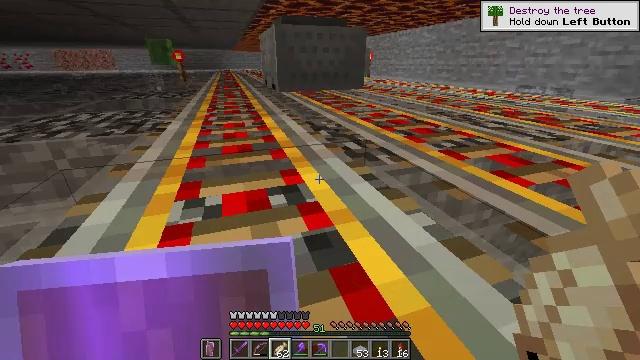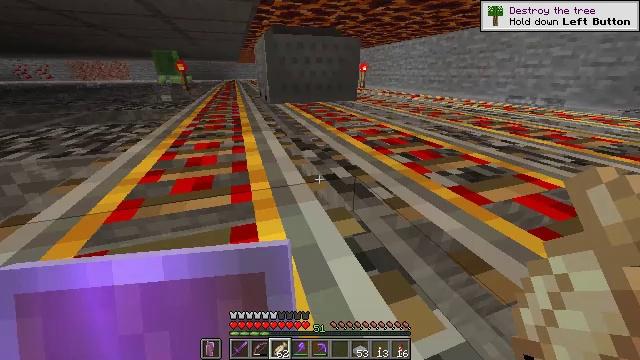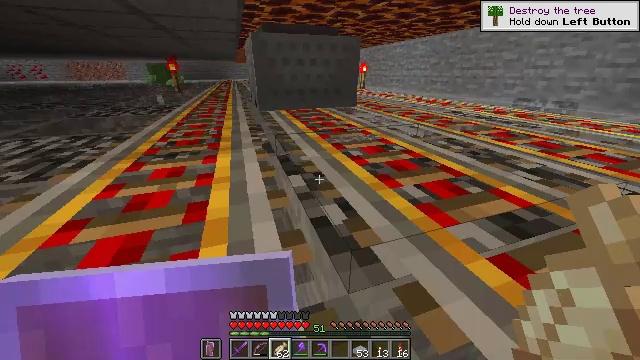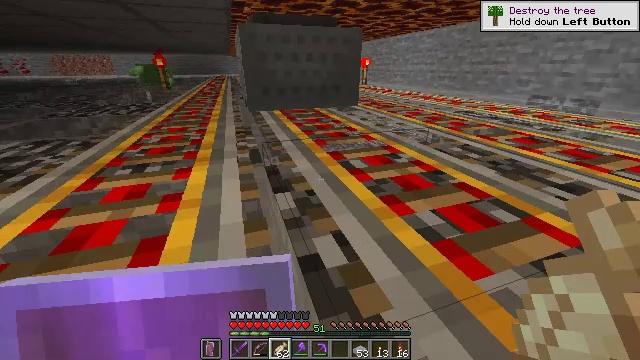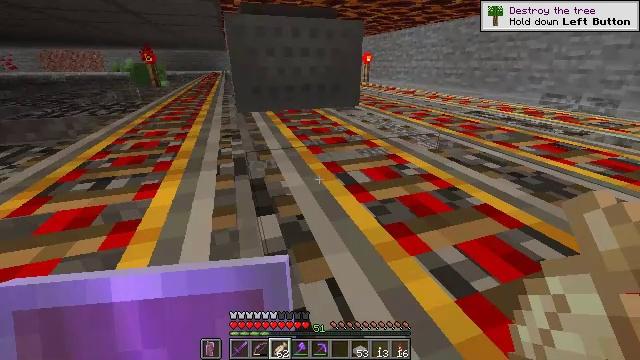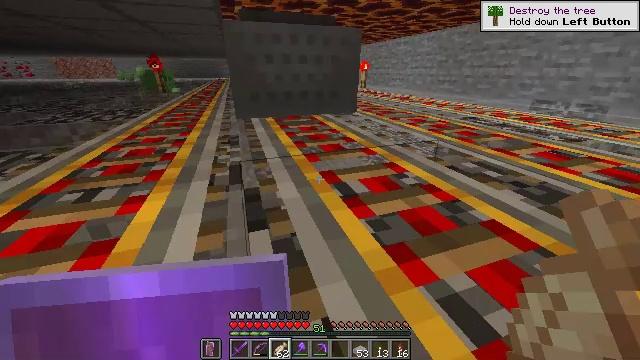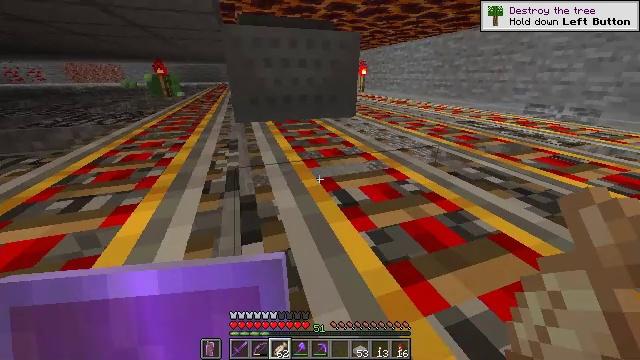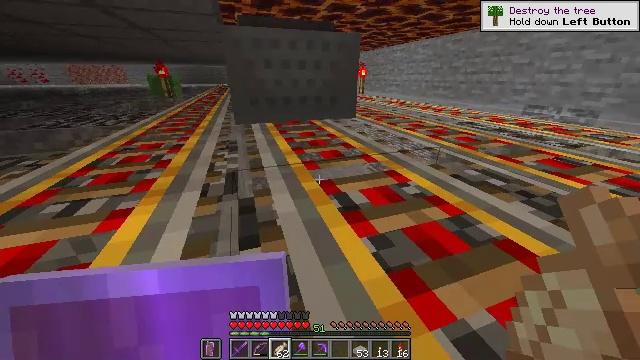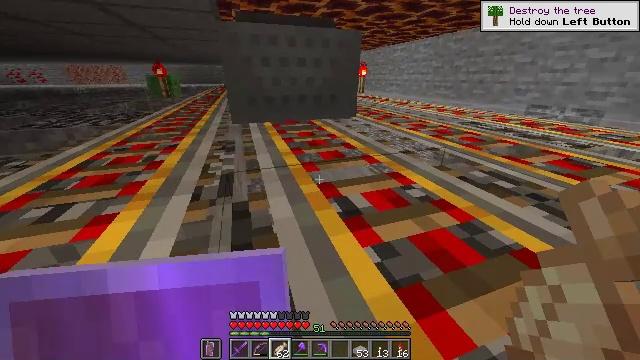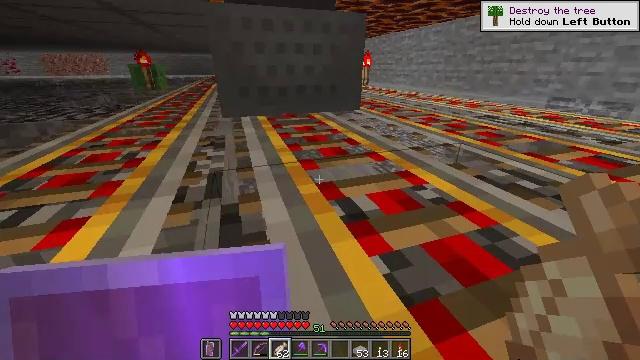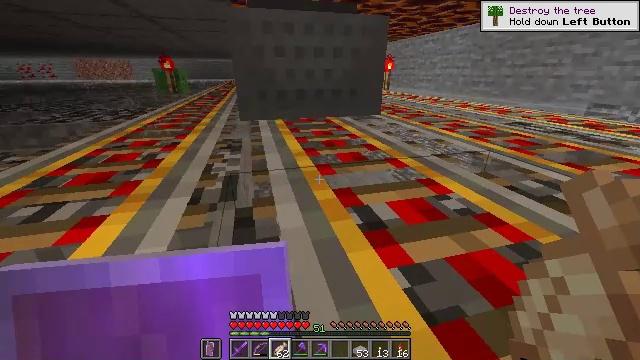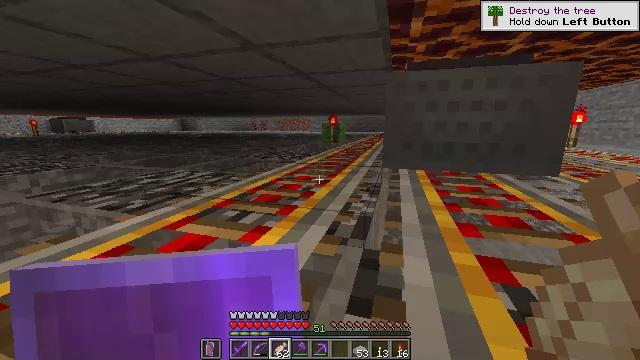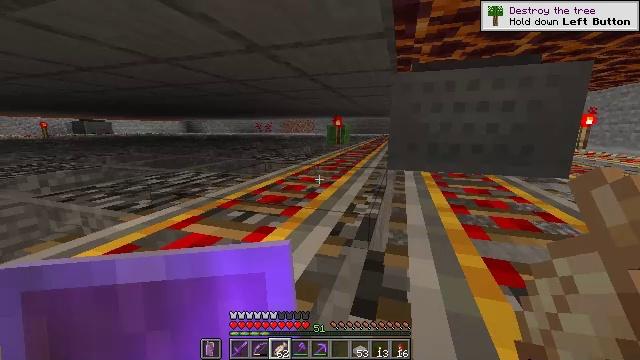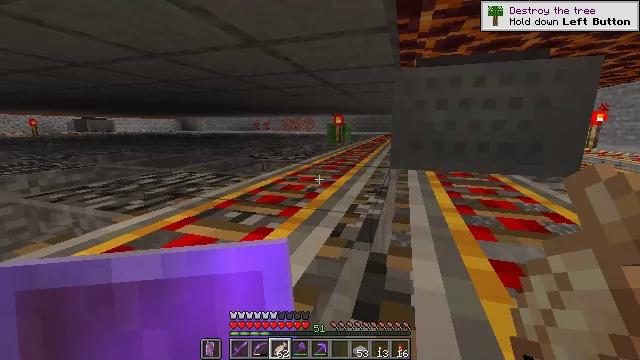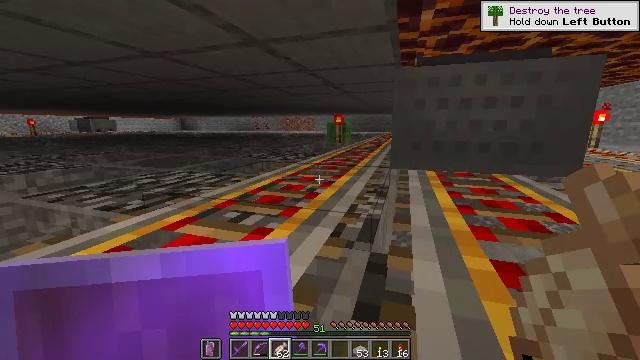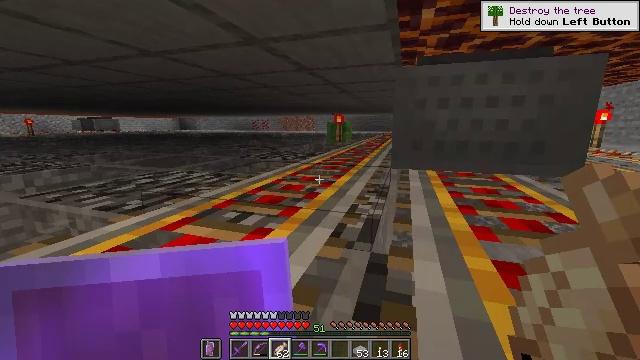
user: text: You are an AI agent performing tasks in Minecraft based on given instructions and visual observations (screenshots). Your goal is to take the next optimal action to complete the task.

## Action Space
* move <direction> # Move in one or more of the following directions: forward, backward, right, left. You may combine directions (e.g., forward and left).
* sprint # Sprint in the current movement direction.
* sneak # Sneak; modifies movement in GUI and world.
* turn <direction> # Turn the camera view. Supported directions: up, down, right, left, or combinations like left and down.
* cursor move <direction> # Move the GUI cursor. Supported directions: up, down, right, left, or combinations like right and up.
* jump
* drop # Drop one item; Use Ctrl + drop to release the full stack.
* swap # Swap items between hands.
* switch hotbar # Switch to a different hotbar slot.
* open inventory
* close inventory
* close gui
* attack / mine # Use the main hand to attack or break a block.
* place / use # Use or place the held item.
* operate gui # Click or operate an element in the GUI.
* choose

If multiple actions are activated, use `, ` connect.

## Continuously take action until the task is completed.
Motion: motion action
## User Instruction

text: Hunt a slime.
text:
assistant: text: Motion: move forward, sprint, jump
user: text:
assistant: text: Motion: move forward, sprint
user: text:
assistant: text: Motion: move forward, sprint
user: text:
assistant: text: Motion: move forward
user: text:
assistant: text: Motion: move forward
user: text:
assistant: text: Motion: move forward
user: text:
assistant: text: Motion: no_op
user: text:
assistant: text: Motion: no_op
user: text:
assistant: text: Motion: no_op
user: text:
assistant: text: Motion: turn left and up
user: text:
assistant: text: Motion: turn left and up
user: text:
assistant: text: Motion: turn left
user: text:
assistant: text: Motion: no_op
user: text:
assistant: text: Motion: no_op
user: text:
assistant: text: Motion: no_op
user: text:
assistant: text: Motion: no_op
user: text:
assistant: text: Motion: no_op
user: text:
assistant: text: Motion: move forward
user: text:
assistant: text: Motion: move forward and move left
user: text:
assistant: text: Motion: move forward and move left
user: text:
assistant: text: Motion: move forward and move left, turn right
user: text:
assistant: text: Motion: move forward and move left, turn right
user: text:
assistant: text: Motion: move forward and move left
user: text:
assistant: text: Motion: move forward and move left
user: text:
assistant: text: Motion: move forward and move left
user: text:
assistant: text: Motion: move forward and move left
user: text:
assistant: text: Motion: move forward
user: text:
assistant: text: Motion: move forward
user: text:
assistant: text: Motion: move forward
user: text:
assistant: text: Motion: move forward